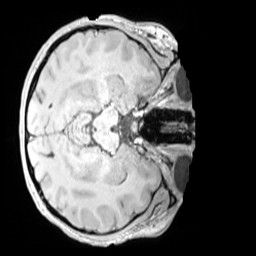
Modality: MP2RAGE
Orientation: axial
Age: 11
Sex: female
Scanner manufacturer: siemens
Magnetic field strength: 3 T
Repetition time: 4 s
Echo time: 0.00303 s